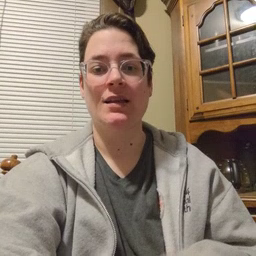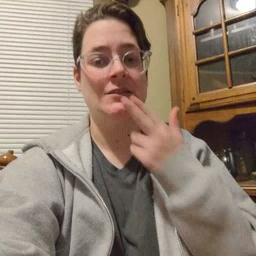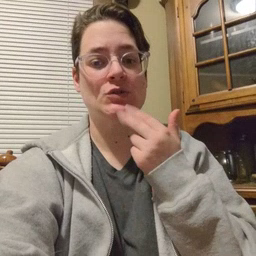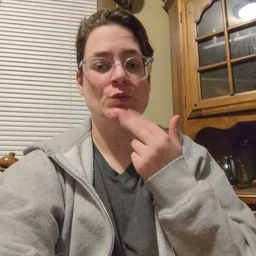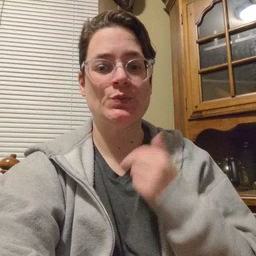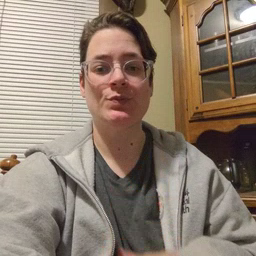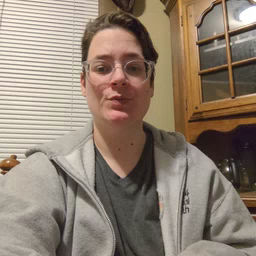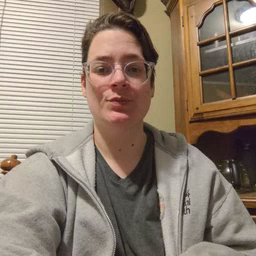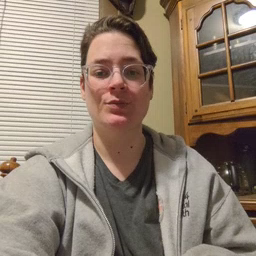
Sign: cute